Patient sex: M
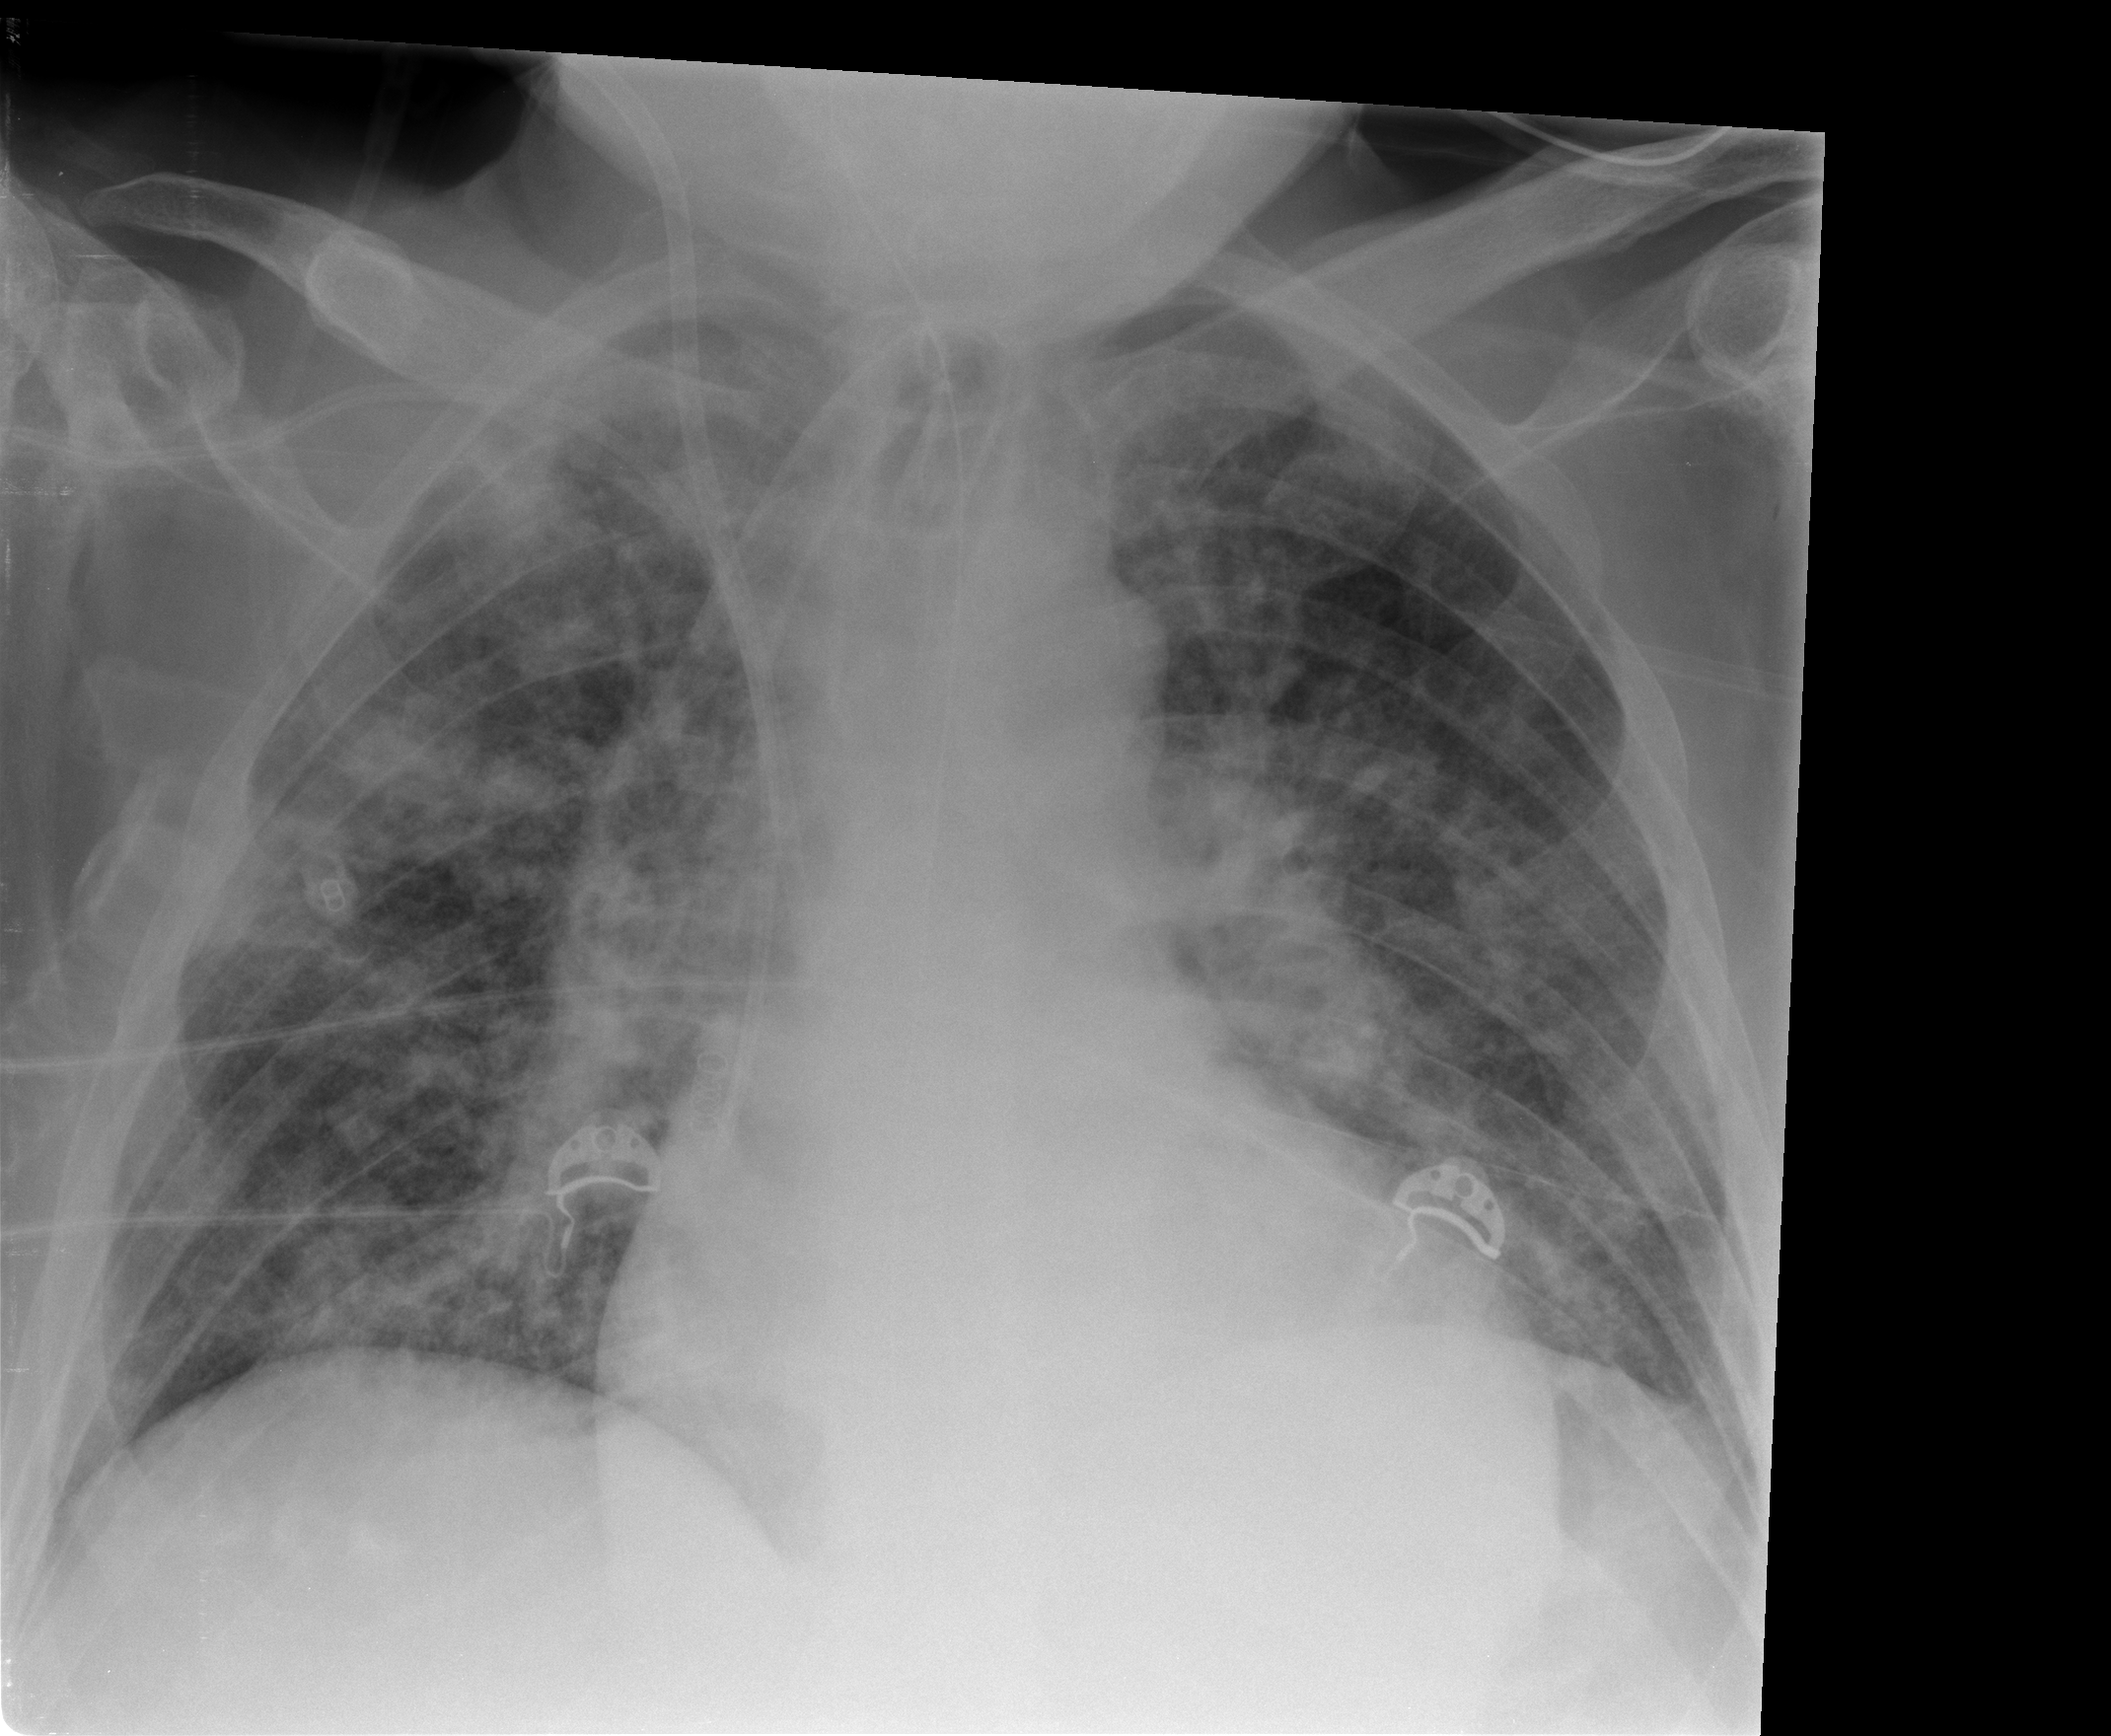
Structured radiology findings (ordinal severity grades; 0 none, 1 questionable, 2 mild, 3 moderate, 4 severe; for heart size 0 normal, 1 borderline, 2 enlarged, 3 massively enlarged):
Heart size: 0
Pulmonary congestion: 2
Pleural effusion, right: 2
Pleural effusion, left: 0
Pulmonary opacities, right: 4
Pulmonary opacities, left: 3
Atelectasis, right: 2
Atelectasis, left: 2